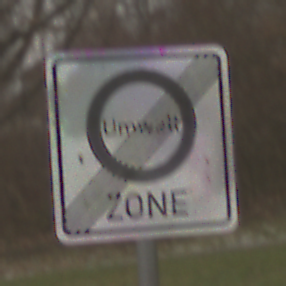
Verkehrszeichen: EndeUmweltzone
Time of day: Midday
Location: Outdoor (Nature)
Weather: Overcast
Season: NotSpecified
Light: Natural